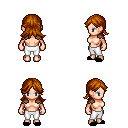
a pixel art fantasy rpg character, female body template, human, light skin, leather shoulder armor, white pants, brunette loose hair, black slippers, four views (front, back, left, right), 2x2 character sprite sheet, small pixel art, hard edges, no anti-aliasing